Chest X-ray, AP view. Patient: 40 years old, sex M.
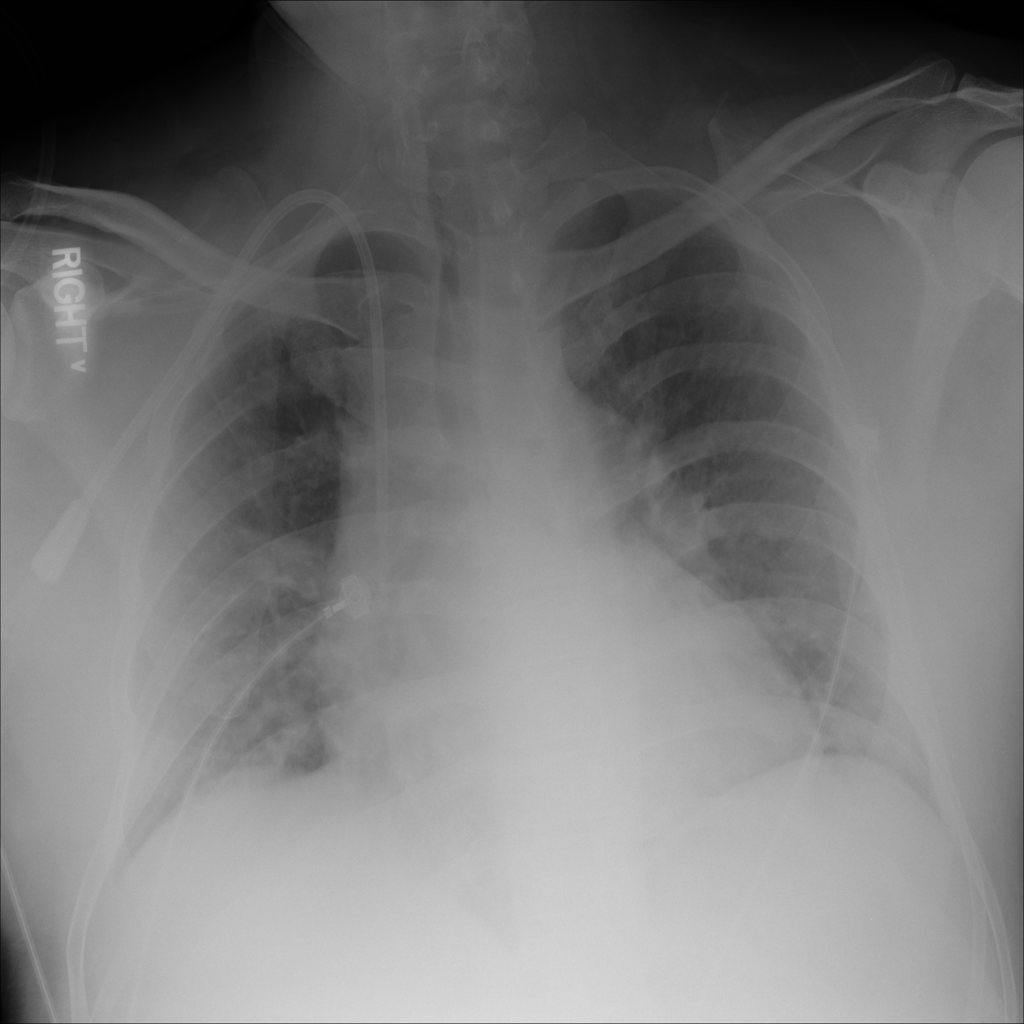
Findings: No Finding